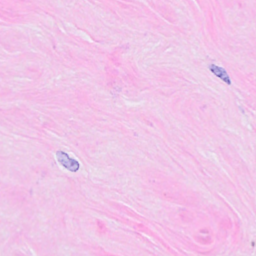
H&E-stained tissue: Breast